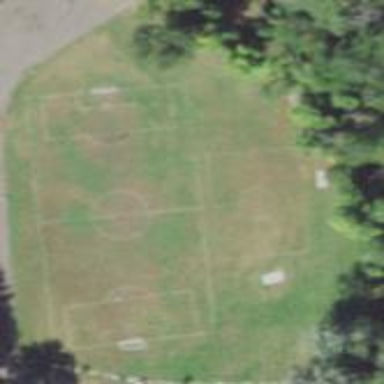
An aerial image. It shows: Pitch used for soccer and baseball activities.